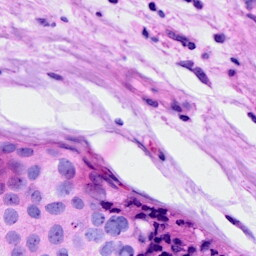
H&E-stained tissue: Breast